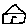
Label: house